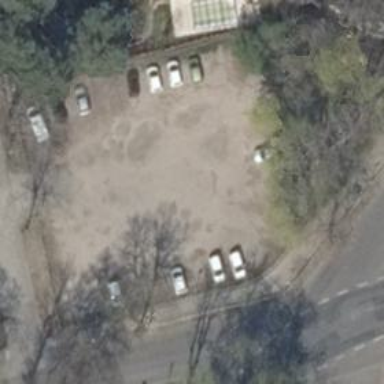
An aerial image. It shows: Parking aisle designated as service road.